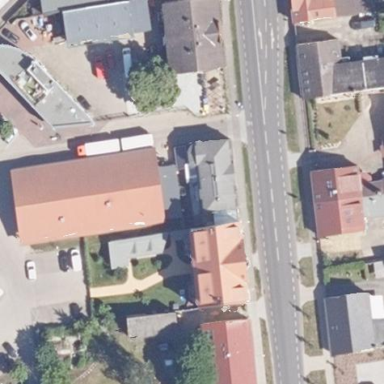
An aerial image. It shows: Building.